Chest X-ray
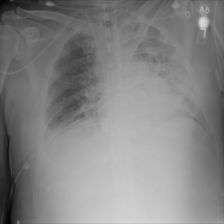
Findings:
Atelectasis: negative
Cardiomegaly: negative
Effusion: negative
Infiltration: positive
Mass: negative
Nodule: negative
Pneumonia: negative
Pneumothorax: negative
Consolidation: negative
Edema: negative
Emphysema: negative
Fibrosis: negative
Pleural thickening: negative
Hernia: negative